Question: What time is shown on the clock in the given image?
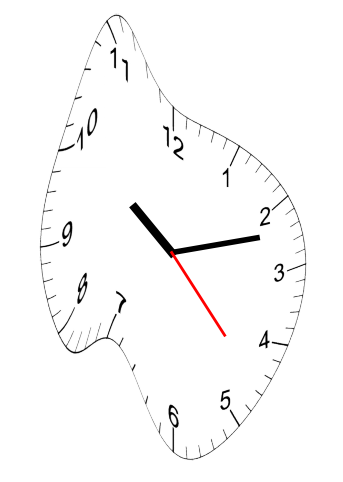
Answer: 10:12:23